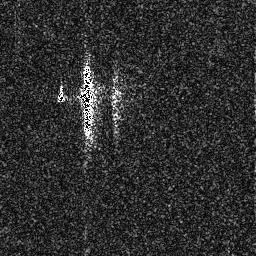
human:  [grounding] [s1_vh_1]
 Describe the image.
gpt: In the satellite image, there is  <ref>1 medium ship </ref> <box>[[30, 24, 37, 54, 0]]</box> located at center.